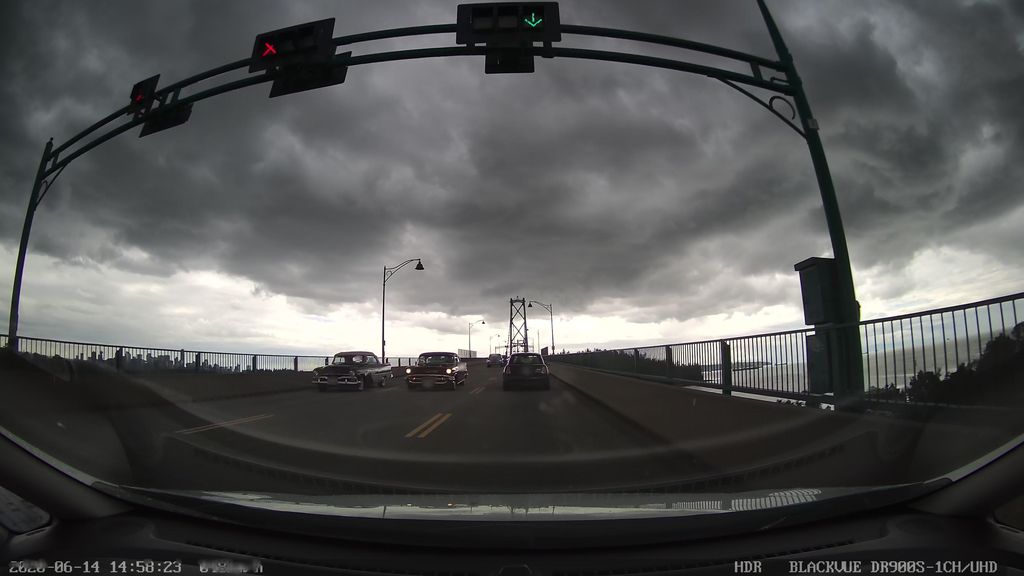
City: vancouver